Question: I work on Win7 x64 with OpenCV and Qt Libraries and VS 2010.
I would like to open my camera with OpenCV and then to show captured frames with Qt, for example using QLabel, after converting from Mat to QImage.
I want to do this because to use the functions imshow("camera", image) and waitKey() slows down streaming camera.
This is my code:
'''
int main () {
QApplication a(argc, argv);
QLabel myLabel;
VideoCapture cap(0);
//namedWindow(c"camera", 1);
for (;;) {
cap >> image;
//conversion from Mat to QImage
Mat dest;
cvtColor(image, dest,CV_BGR2RGB);
QImage image1= QImage((uchar*) dest.data, dest.cols, dest.rows, dest.step, QImage::Format_RGB888);
//show Qimage using QLabel
myLabel.setPixmap(QPixmap::fromImage(image1));
myLabel.show();
//imshow("camera",image);
//if (waitKey(30)>= 0) break;
}
return a.exec();
}
'''
Webcam is opened correctly and works, But I see a white window and not the captured frames, as you can see in this image

If I uncomment: 'namedWindow (..), imshow(..), if(waitKey(..)', it works (i see two windows with the same images), but I show captured frames with OpenCV and this is what I want to avoid.
My question is: I'm wrong in something?? I do not know, the conversion from Mat to Qimage is wrong ??..
Or, cannot I display captured frames only with Qt?
Thank you!
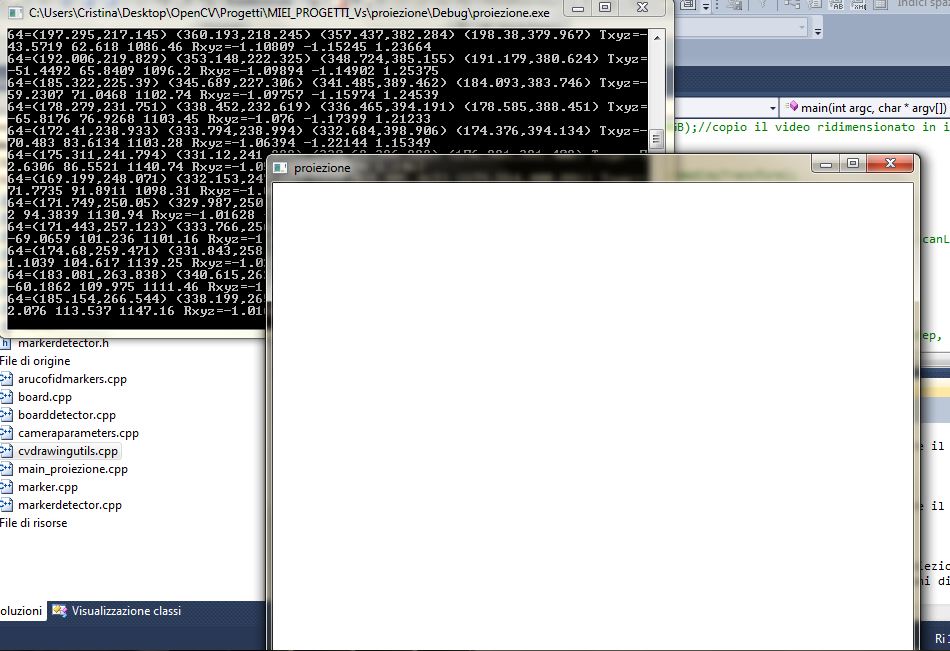
Answer: I don't have much experience, but I can see what can go wrong here:
'''
for (;;) {
cap >> image;
//conversion from Mat to QImage
Mat dest;
cvtColor(image, dest,CV_BGR2RGB);
QImage image1= QImage((uchar*) dest.data, dest.cols, dest.rows, dest.step, QImage::Format_RGB888);
//show Qimage using QLabel
myLabel.setPixmap(QPixmap::fromImage(image1));
myLabel.show();
//imshow("camera",image);
//if (waitKey(30)>= 0) break;
}
'''
You are doing this in dead loop - it will cause your QLabel to update itself infinitely, so you may not see anything. Also, if uncommenting 'waitKey' is helping you, that pretty much mean that you are converting data to 'QImage' well, but something other is broken.
Note that 'a.exec()' will never execute, as you will be stuck in the loop, but I guess this was enough for hitting the concept.
In order not to stuck event loop, you need to create 'QTimer' and every x milliseconds to update your widget:
'''
class VideoWindow: public QWidget
{
Q_OBJECT
public:
VideoWindow(QWidget* parent = 0): QWidget(parent), cap(0)
{
timer = new QTimer(this);
connect(timer, SIGNAL(timeout()), this, SLOT(updatePicture()));
timer->start(20);
}
public slots:
void updatePicture()
{
cap >> image;
//conversion from Mat to QImage
Mat dest;
cvtColor(image, dest,CV_BGR2RGB);
QImage image1 = QImage((uchar*) dest.data, dest.cols, dest.rows, dest.step, QImage::Format_RGB888);
//show Qimage using QLabel
setPixmap(QPixmap::fromImage(image1));
}
private:
QTimer * timer;
VideoCapture cap;
};
int main(int argc, char** argv)
{
QApplication app(argc, argv);
VideoWindow w;
w.show();
app.exec();
return 0;
}
'''